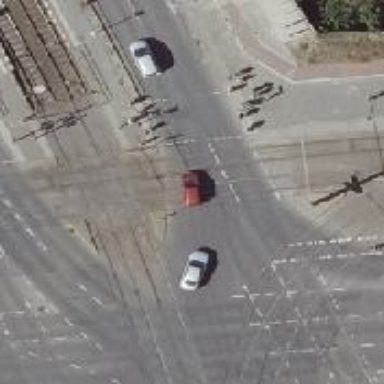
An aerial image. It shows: Tram level crossing on railway.